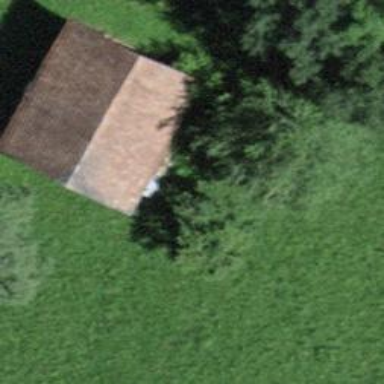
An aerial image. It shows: Rural barn.